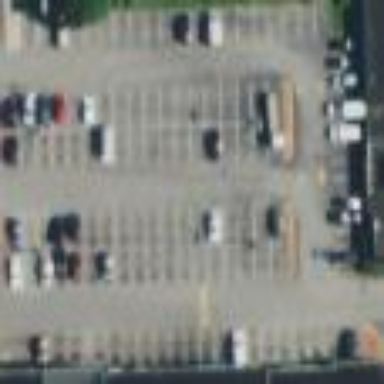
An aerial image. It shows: Parking area with surface.